Field crop: maize
Growth stage: 1
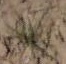
Species: salsola